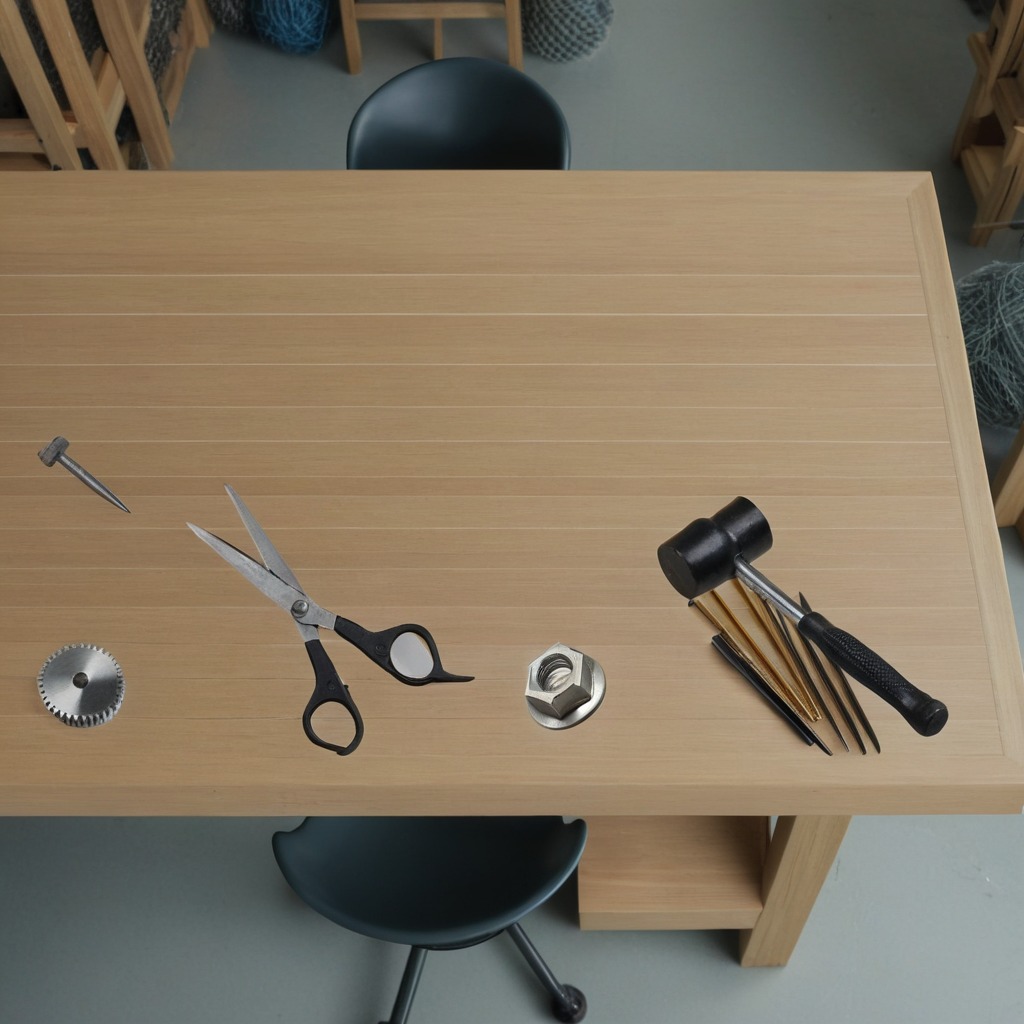
A steel gear with teeth, a hammer, an iron nail, a metal nut, and a pair of scissors are lying on the workbench inside a coastal fishing gear workshop.